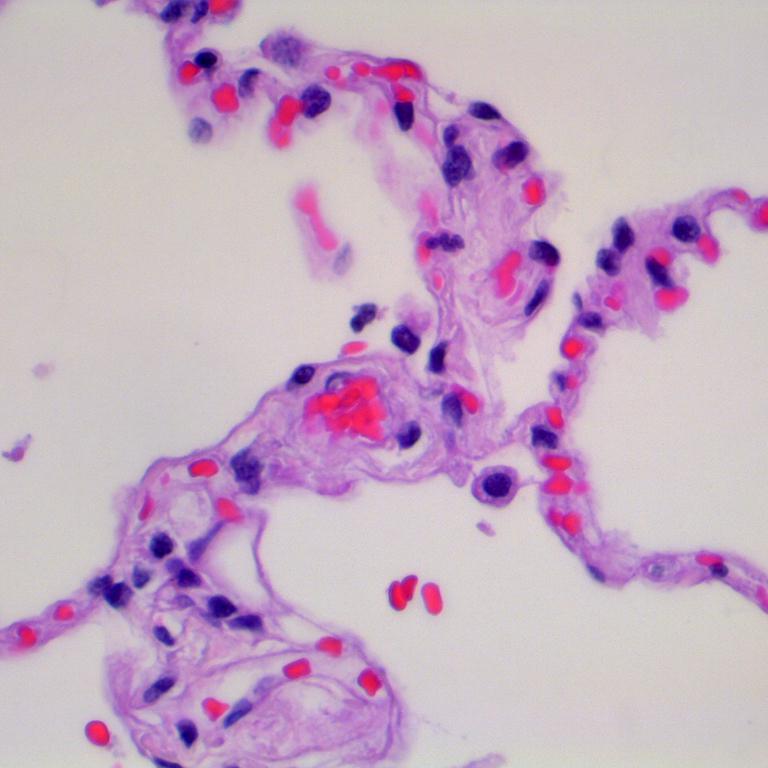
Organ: lung
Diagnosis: benign